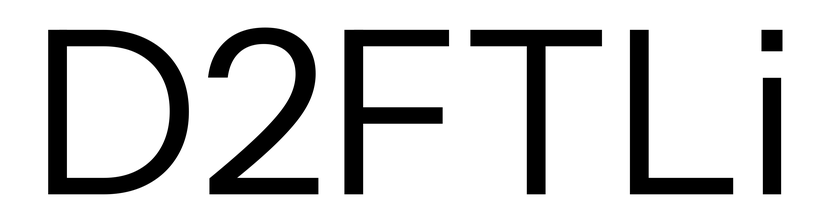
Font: InstrumentSans_Regular